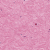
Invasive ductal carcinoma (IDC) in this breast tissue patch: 0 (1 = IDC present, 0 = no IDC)